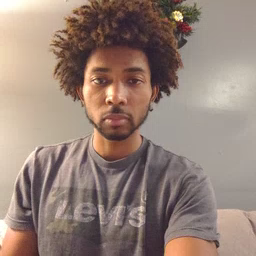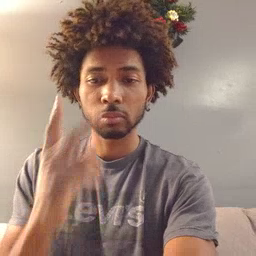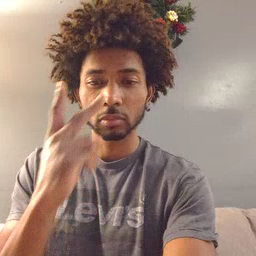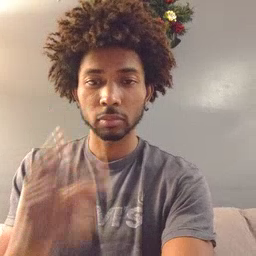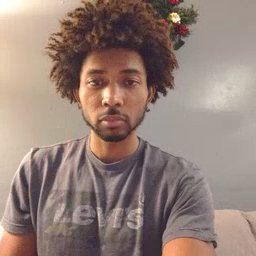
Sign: see